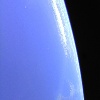
Label: water